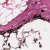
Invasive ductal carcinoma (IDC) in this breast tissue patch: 0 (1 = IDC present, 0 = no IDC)